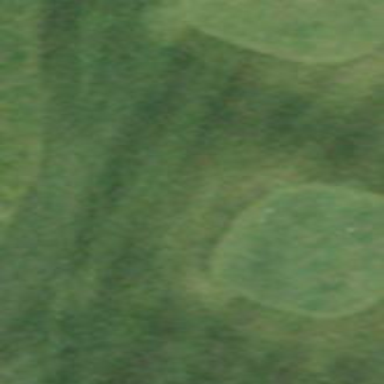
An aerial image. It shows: Golf tee.